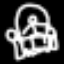
Label: chair